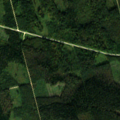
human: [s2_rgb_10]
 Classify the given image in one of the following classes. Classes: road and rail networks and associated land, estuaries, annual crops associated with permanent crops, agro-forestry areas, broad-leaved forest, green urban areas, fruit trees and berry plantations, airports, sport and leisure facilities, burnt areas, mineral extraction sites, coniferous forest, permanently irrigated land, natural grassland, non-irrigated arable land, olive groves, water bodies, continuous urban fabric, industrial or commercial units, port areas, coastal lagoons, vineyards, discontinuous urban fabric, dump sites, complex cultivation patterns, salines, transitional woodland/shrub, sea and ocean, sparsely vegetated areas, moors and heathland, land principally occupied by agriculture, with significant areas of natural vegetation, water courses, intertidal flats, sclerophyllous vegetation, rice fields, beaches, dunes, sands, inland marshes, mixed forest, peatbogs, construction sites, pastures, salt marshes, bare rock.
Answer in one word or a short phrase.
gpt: broad-leaved forest, coniferous forest, mixed forest, transitional woodland/shrub